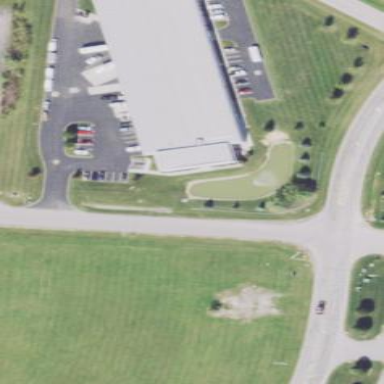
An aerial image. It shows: Commercial building.